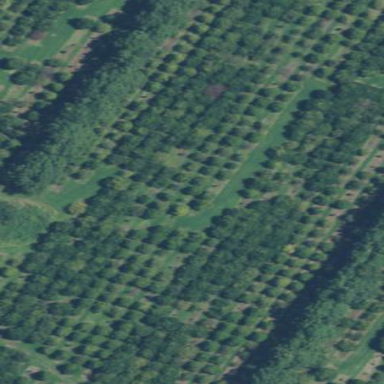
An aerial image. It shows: Orchard filled with macadamia trees.